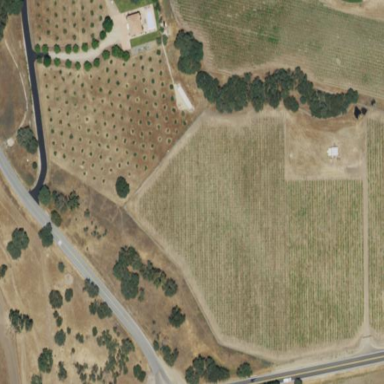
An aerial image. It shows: Vineyard with grape crops.